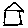
Label: house